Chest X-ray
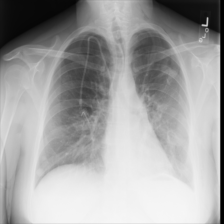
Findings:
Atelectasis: positive
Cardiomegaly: negative
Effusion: negative
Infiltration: negative
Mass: positive
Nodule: negative
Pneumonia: negative
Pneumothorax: negative
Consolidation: negative
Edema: negative
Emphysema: positive
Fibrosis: negative
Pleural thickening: negative
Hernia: negative